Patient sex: F
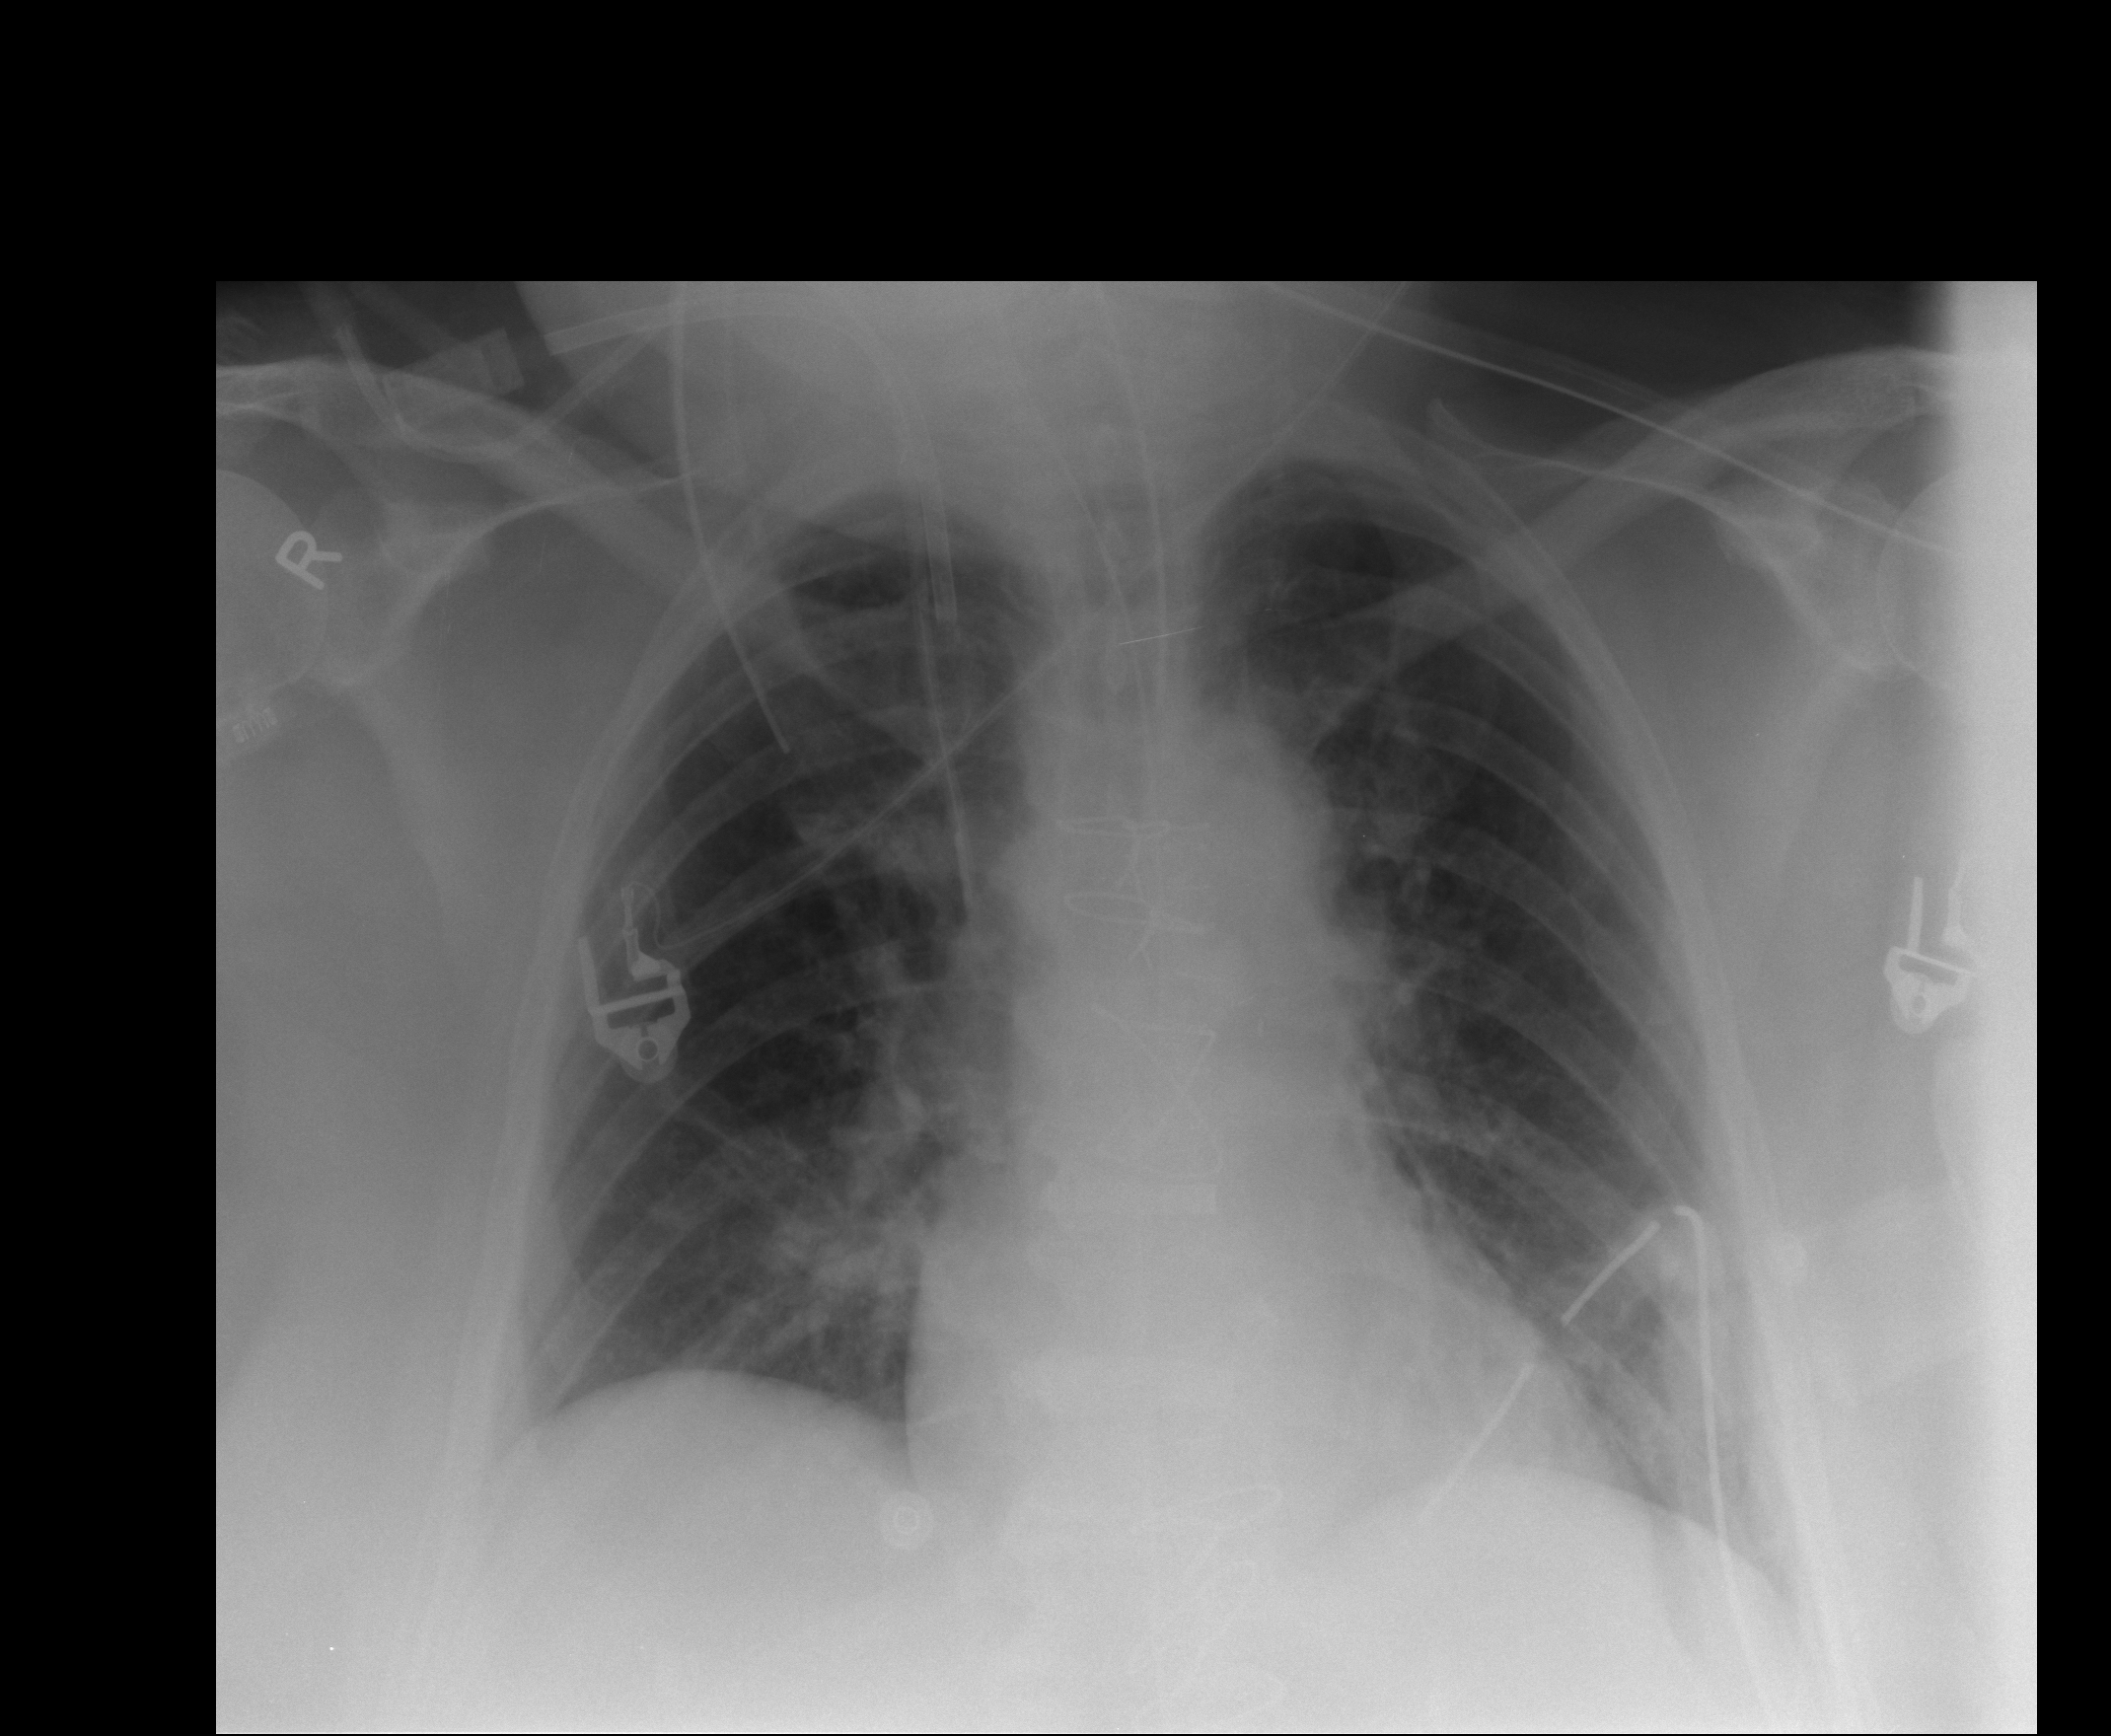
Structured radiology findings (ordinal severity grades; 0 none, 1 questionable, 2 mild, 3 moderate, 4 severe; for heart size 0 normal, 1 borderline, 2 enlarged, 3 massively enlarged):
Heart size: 0
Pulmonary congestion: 1
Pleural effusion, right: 0
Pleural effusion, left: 0
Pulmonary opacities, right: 0
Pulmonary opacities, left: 0
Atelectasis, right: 1
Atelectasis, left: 1